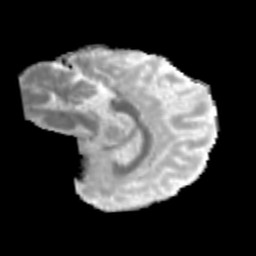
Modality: MD
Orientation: sagittal
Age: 11
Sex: male
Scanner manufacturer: siemens
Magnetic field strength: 3 T
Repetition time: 3.8 s
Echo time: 0.07 s